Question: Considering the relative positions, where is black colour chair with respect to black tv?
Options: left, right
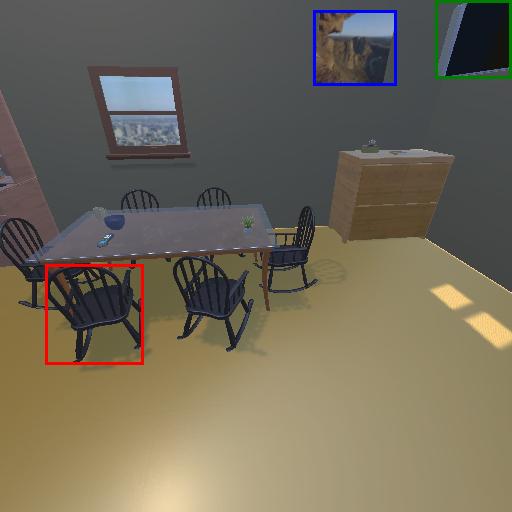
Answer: left